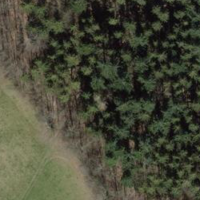
EUNIS habitat code: 44
Species observed at this site:
Oxalis acetosella